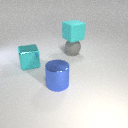
large cyan metal cube to the left of large blue metal cylinder